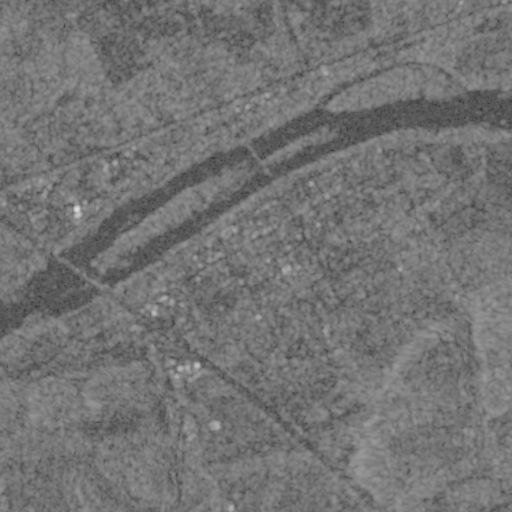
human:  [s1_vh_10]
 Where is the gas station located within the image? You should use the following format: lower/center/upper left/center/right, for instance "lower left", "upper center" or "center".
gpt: The gas station is located in the center left of the image.
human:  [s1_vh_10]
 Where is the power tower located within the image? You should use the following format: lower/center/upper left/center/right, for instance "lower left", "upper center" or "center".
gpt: The power tower is located in the lower right of the image.
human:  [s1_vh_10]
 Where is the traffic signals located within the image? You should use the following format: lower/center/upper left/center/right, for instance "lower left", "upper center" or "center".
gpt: The traffic signals is located in the upper center of the image.
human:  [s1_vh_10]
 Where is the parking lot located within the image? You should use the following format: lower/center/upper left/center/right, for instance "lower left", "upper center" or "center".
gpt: There is no parking lot in the image.

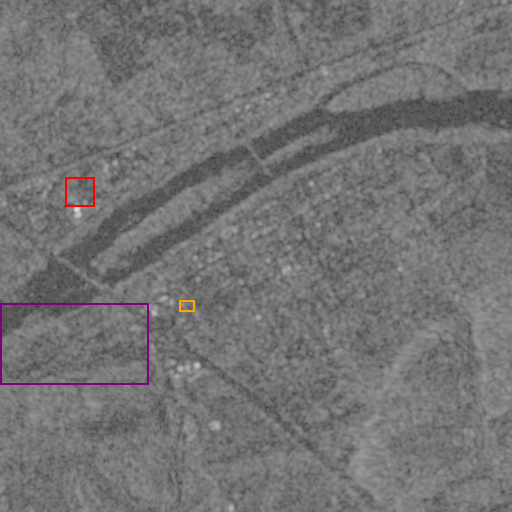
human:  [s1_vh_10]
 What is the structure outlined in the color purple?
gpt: The structure outlined in purple is a park.
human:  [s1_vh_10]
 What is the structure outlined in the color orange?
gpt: The structure outlined in orange is a parking lot.
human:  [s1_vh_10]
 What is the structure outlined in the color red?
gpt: The structure outlined in red is a building.
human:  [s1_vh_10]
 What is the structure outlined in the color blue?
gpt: There is no blue outline.